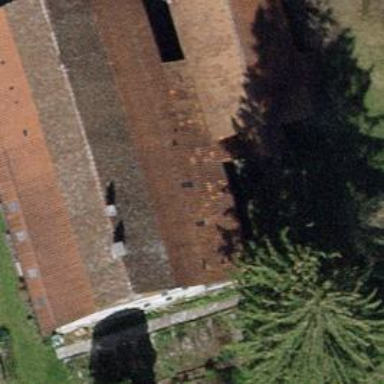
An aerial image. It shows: View of roof of building.